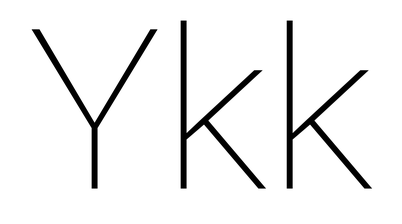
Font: Roboto_Thin